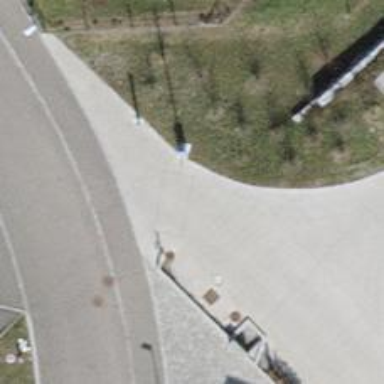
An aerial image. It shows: Lift gate barrier.